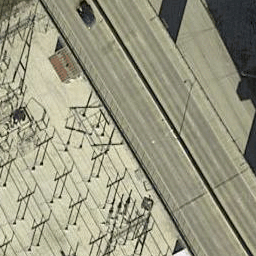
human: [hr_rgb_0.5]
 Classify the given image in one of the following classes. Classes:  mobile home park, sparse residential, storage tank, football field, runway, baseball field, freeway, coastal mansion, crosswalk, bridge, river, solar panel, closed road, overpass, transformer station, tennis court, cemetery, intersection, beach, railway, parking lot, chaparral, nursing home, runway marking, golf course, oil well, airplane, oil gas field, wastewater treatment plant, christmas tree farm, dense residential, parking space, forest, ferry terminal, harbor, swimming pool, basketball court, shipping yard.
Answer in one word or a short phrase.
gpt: transformer station